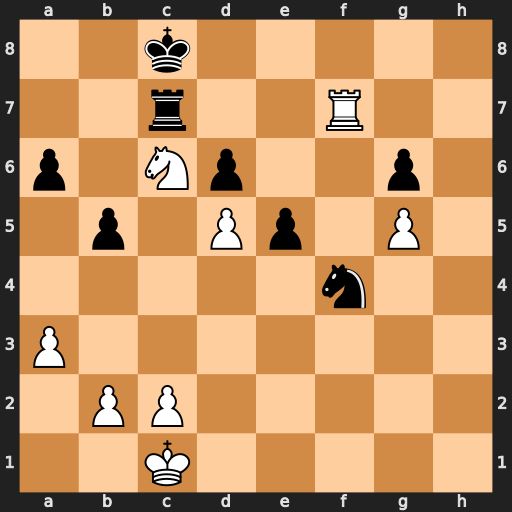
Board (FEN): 2k5/2r2R2/p1Np2p1/1p1Pp1P1/5n2/P7/1PP5/2K5
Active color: w
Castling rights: -
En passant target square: -
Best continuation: Rf8+ Kb7 Rb8#